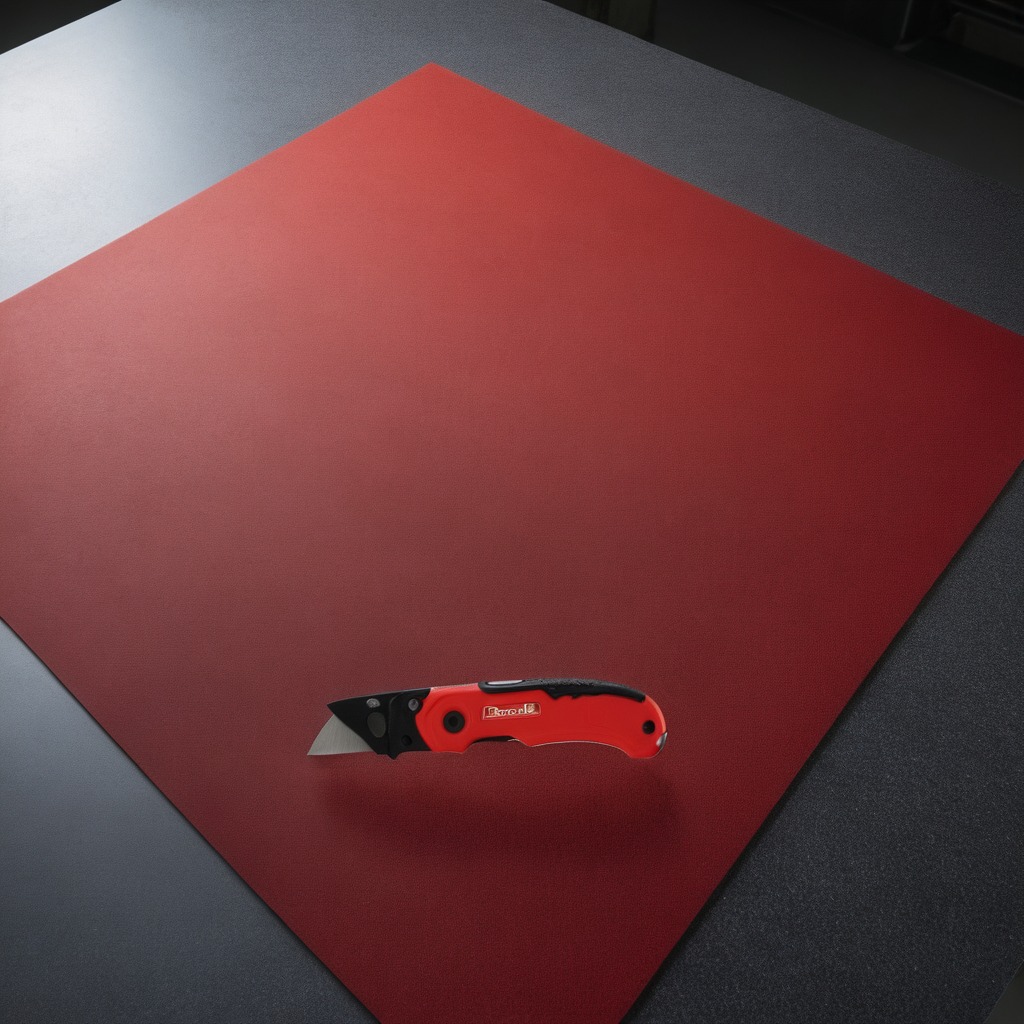
A utility knife lies on the clean granite tabletop.